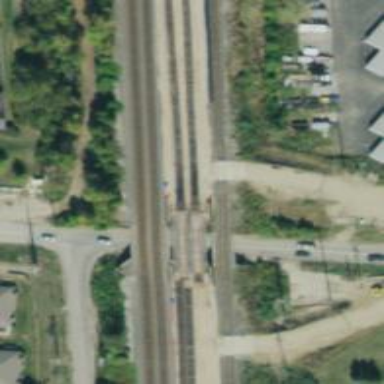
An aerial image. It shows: Bridge over railway line.